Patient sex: M
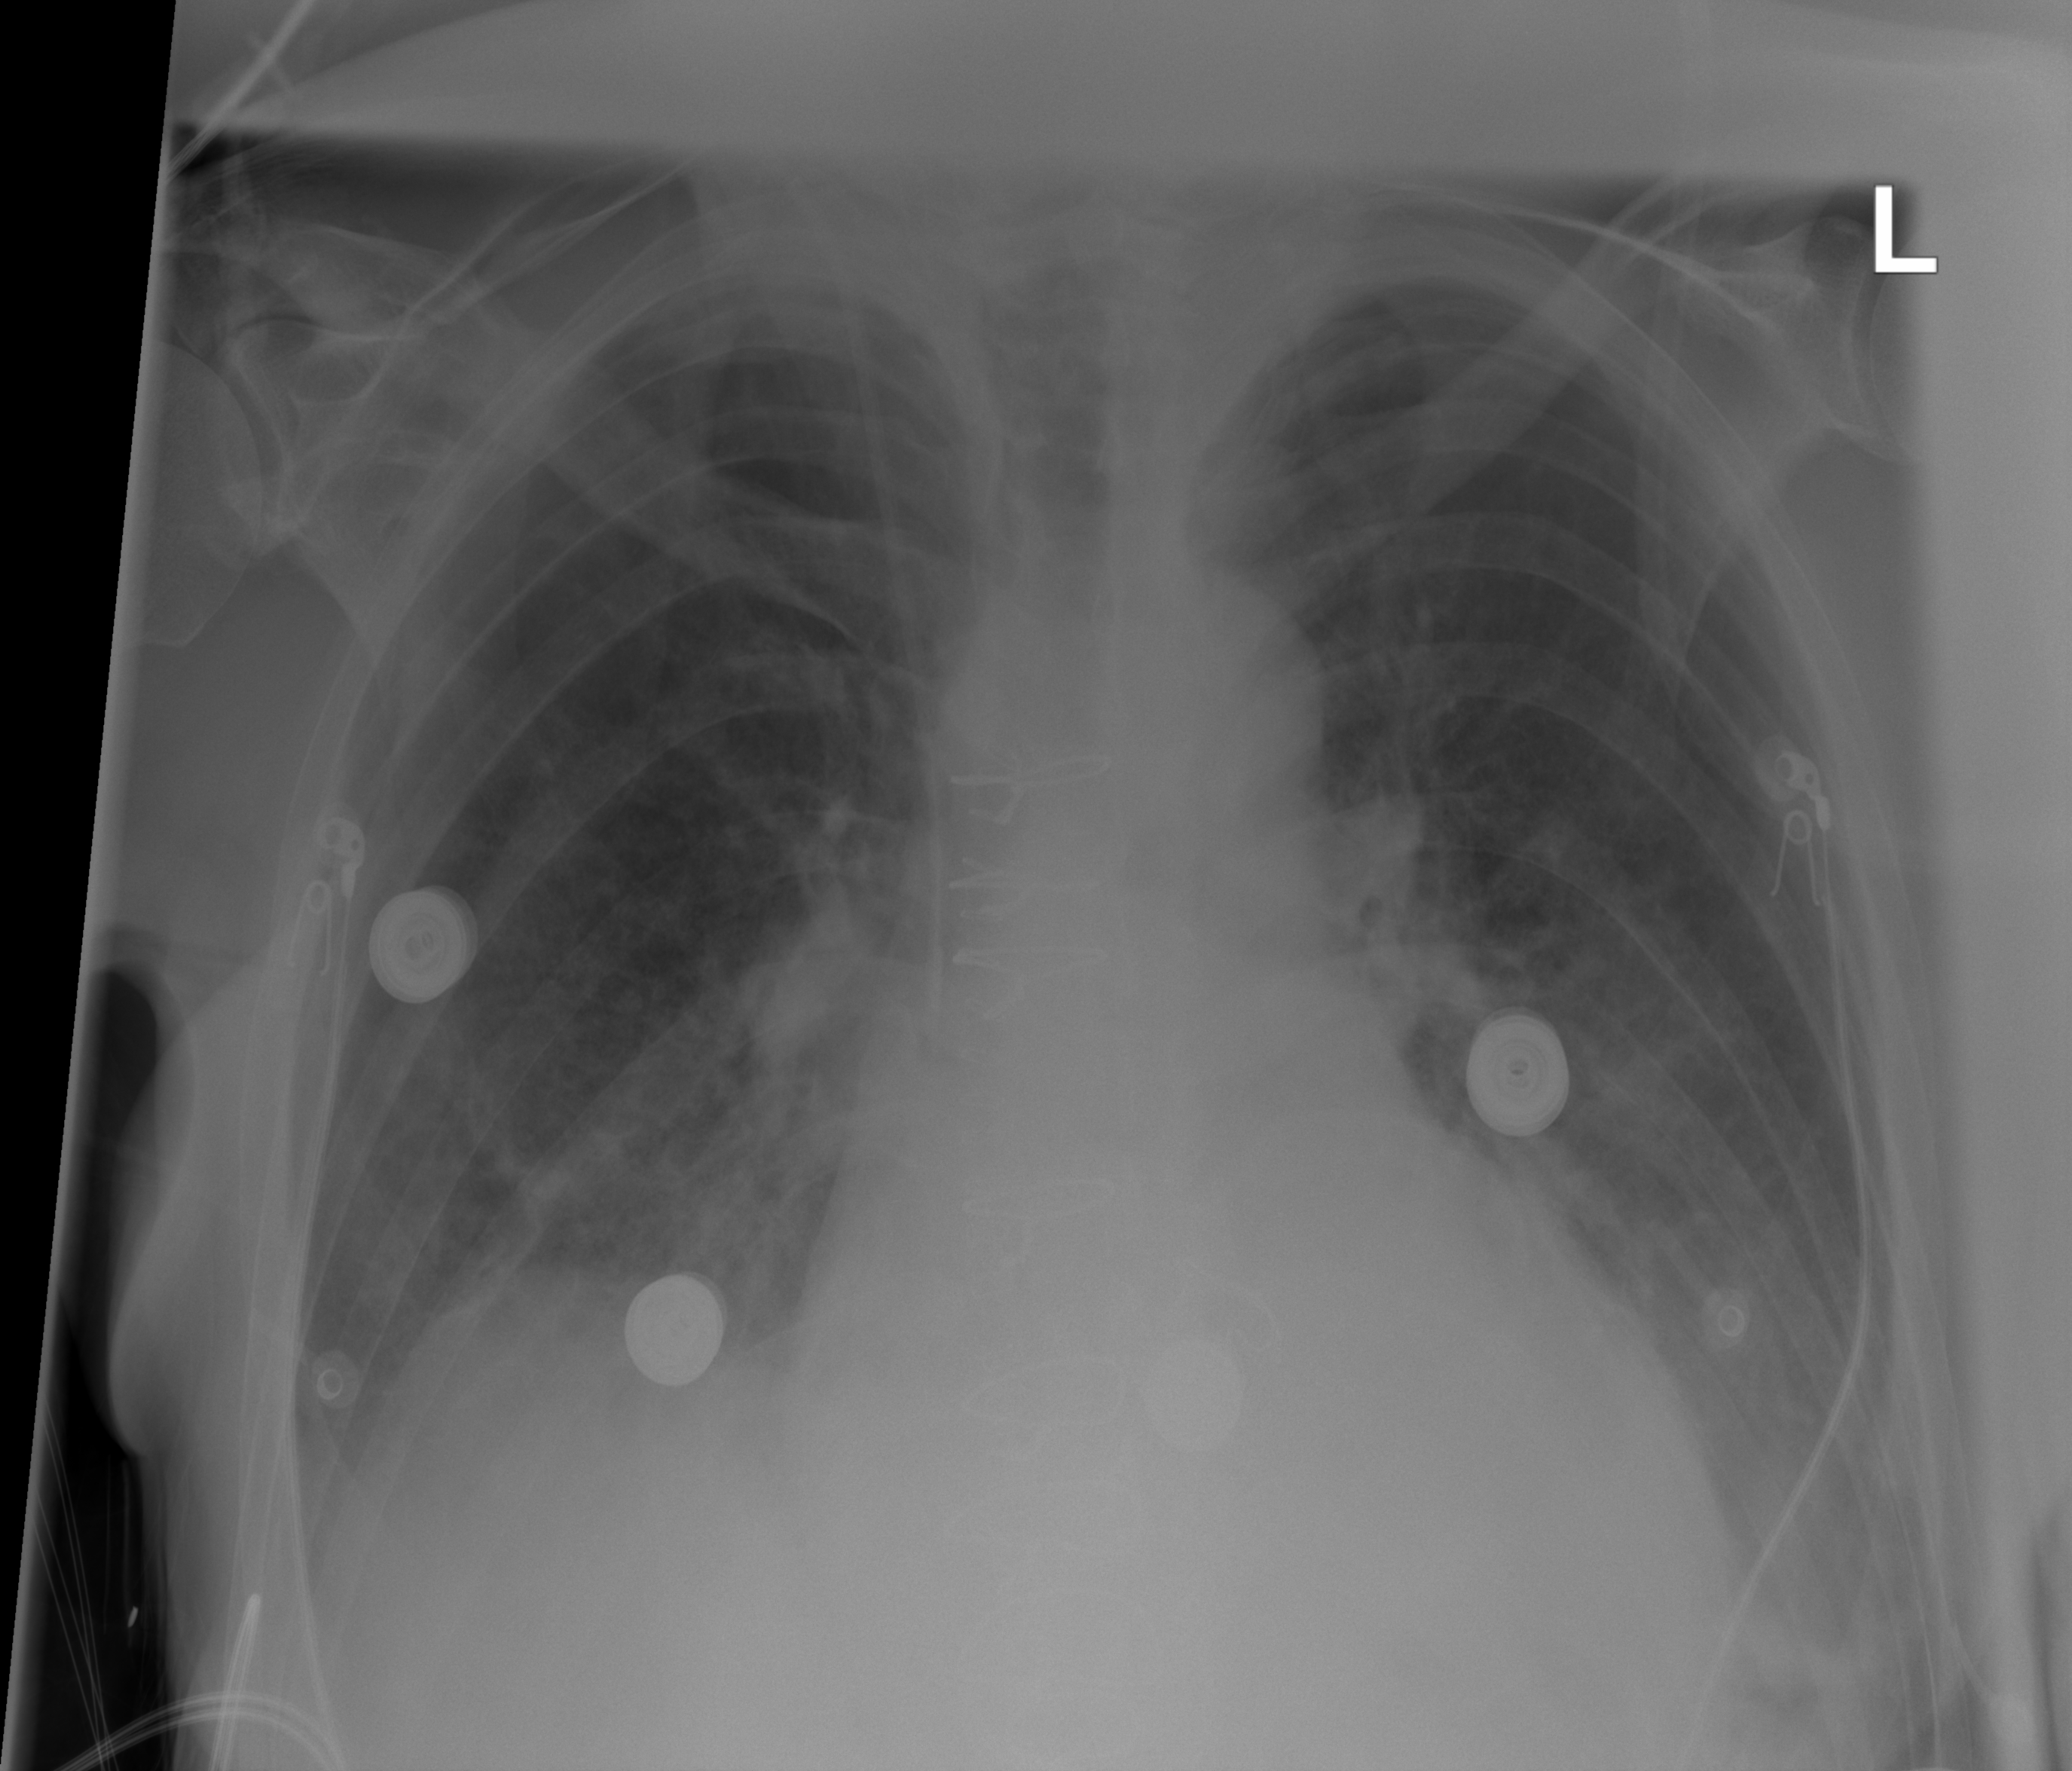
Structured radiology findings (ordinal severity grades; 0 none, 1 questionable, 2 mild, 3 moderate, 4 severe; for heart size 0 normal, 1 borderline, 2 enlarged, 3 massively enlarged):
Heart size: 2
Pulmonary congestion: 2
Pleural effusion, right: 2
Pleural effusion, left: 2
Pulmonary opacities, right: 0
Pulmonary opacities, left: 0
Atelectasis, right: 2
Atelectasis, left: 2